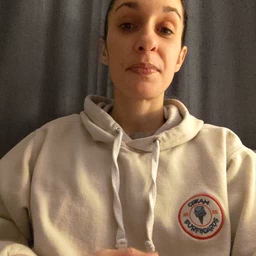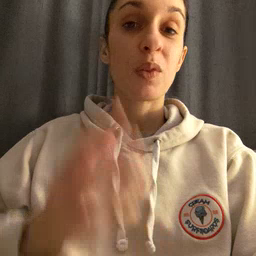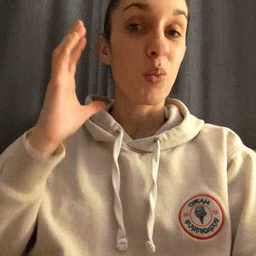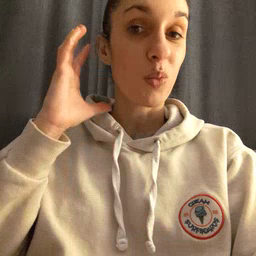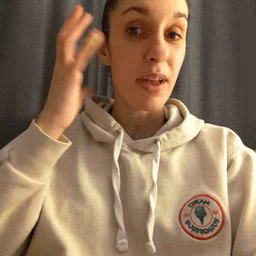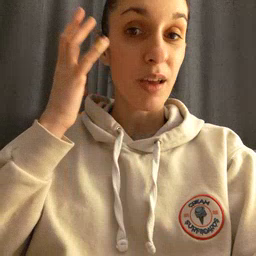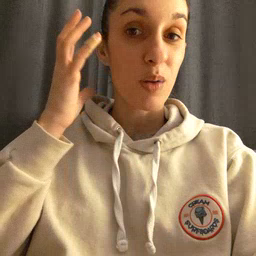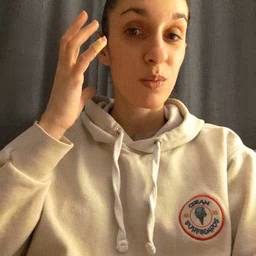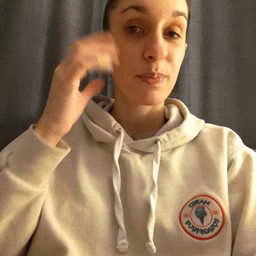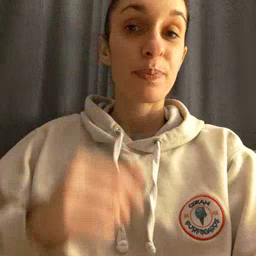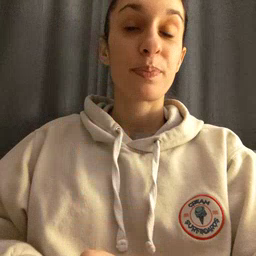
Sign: radio